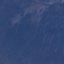
Label: HerbaceousVegetation